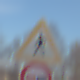
Verkehrszeichen: FussgaengerRechts
Zusatzzeichen unten: Ueberholverbot
Umgebung: Outdoor, Nature
Tageszeit: MorningAfternoon
Wetter: PartlyCloudy
Licht: Natural
Jahreszeit: NotSpecified
Kontrast: HighContrast